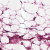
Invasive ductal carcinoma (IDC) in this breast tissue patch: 0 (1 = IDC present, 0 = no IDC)